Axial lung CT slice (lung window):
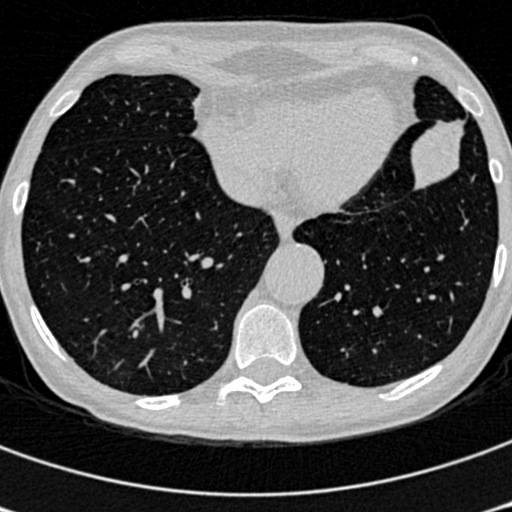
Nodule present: no